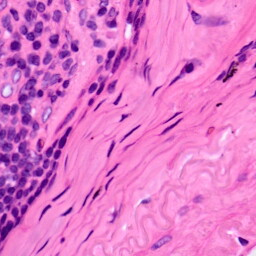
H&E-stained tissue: Lung